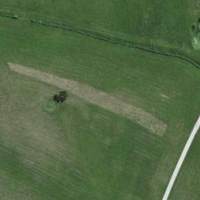
EUNIS habitat code: 16
Species observed at this site:
Spilostethus saxatilis
Lysimachia vulgaris